Question: Hi fellow Meteor friends!
Please note: I am using <URL>!
So I'm trying to only display my template when the mongo collection is ready but for some reason it does not work! :(
I first followed this post: <URL>
So I have my publish functions in the server.js and I subscribe to these functions inside my router, so no Deps.autorun() involved here (btw: is this the right approach? Deps.autorun() did not work for me properly):
So I have something like:
'''
'/myroute': function(bar) {
Meteor.subscribe("myCollection", bar, function() {
Session.set('stuffLoaded', true);
});
return 'stuffPage';
}
'''
In the template, where the data loaded from "myCollection" is displayed, I will have something like this:
'''
<template name="stuffPage">
{{#if stuffLoaded}}
<!-- Show the stuff from the collection -->
{{else}}
<p>loading!</p>
{{/if}}
</template>
'''
For some reason "loading!" is never displayed.
Also, for a couple of milliseconds, the "old data" from the last time the same template was displayed (but with another "bar" value provided to the publish function --> different data) is displayed.
This of course is not good at all because for a couple of ms the user can see the old data and suddenly the new data appears.
To avoid this "flash" I want to display "loading!" until the new data is loaded but again: this does not work for me! :-(
What am I doing wrong?
Thx in advance for your help!
EDIT:
Ok so the problem with the answer in the first post provided by @user728291 is the following:
For some reason the router stuff get's called AFTER the Deps.autorun() ... what is wrong here? :( (please note: eventsLoaded == stuffLoaded.)
Where do you guys put your Deps.autorun() for the subscriptions or in other words: What's your code mockup for this?

I actually really think that my code mockup is just plain wrong. So how do you make different subscriptions based on the route (or in other words: based on the template which is currently shown)?
AND: Where do you put the Deps.autorun()? Inside the router.add() function? Or just inside of (Meteor.isClient)?
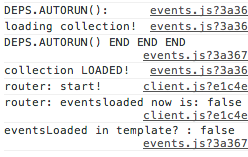
Answer: I think @user728291's answer is pretty spot on, I'd just add that 'Meteor.subscribe' returns a handle that you can use to check readiness:
Keep a reference to the handle
'''
Deps.autorun(function() {
stuffHandle = Meteor.subscribe(Session.get('bar'));
});
'''
Then check it in your template:
'''
{{#if stuffHandle.ready}}
...
{{/if}}
Template.barTemplate.helpers({stuffHandle: stuffHandle});
'''
And control it via the session:
'''
'/myroute': function(bar) {
Session.set('bar', bar);
return 'barTemplate';
}
'''